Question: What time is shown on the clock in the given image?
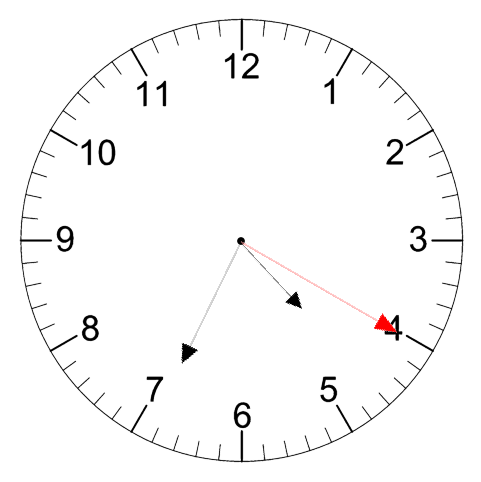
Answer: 04:34:20